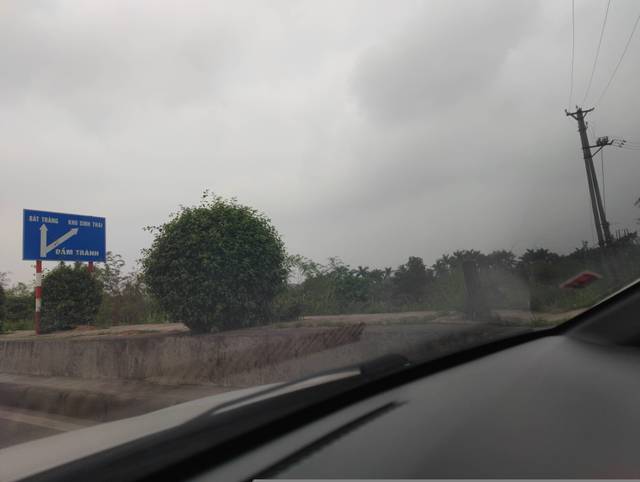
Region: Vietnam
Coordinates: 21.017, 105.905